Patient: sex F, age 78
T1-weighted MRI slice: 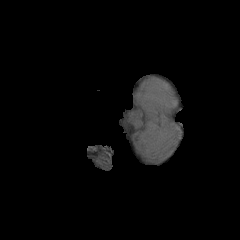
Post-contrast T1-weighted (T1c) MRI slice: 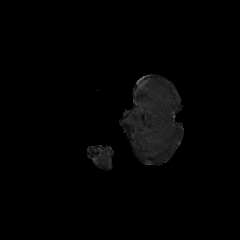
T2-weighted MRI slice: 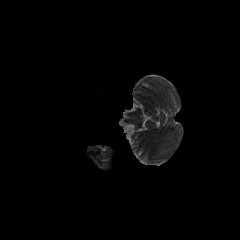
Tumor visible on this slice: no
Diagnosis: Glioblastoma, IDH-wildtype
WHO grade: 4